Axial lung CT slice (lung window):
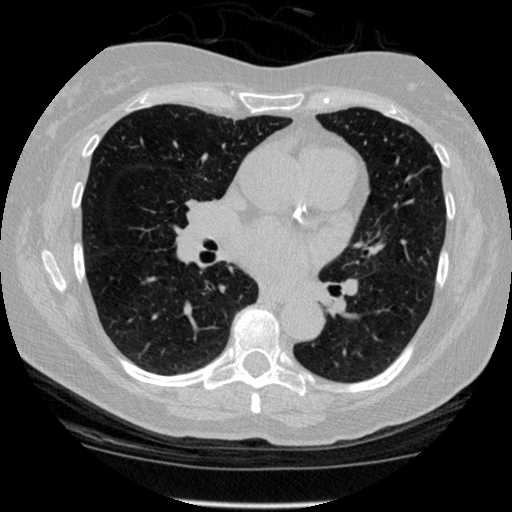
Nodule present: no